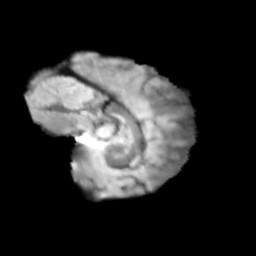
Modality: T2w
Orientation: sagittal
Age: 11
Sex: male
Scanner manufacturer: siemens
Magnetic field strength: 3 T
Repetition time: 3.8 s
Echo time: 0.07 s